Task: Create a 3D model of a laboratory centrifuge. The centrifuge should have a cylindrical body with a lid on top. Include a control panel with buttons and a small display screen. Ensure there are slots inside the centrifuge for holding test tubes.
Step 355:
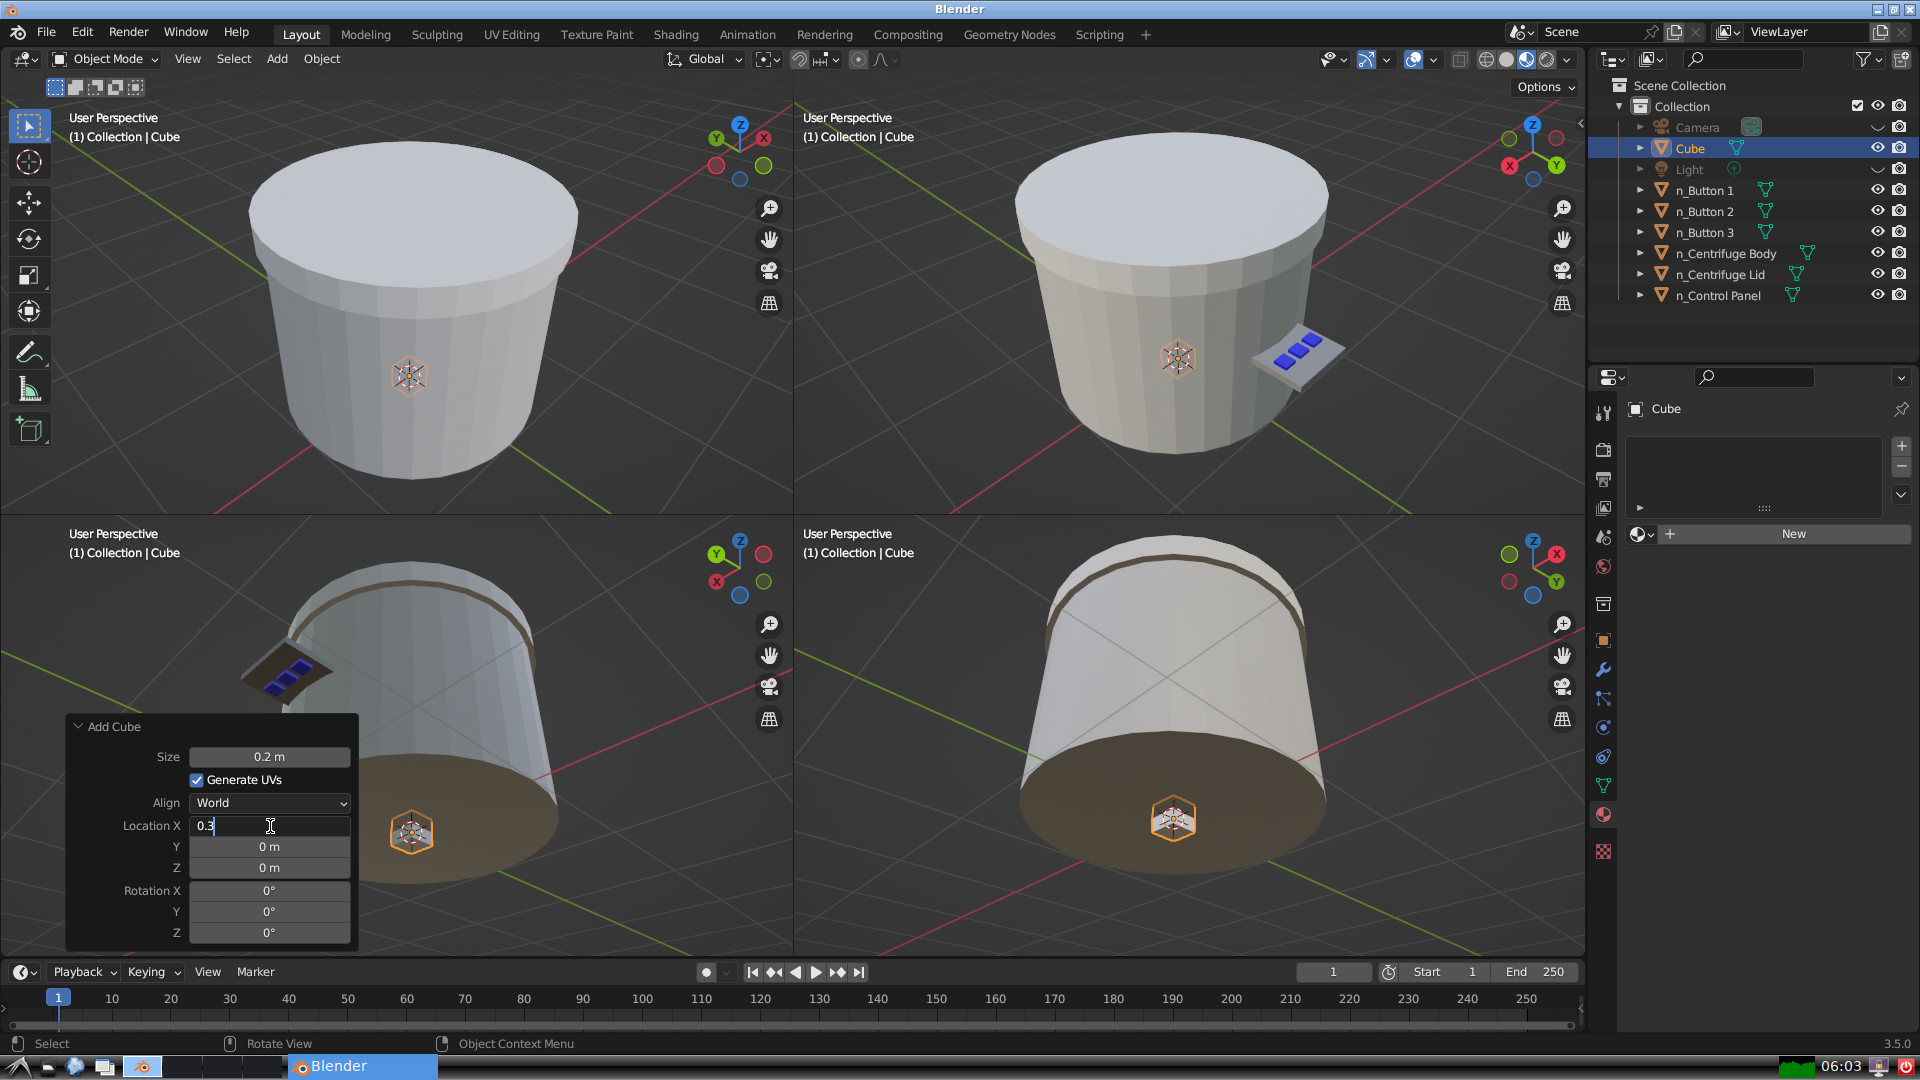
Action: {"key_press": ['Return']}